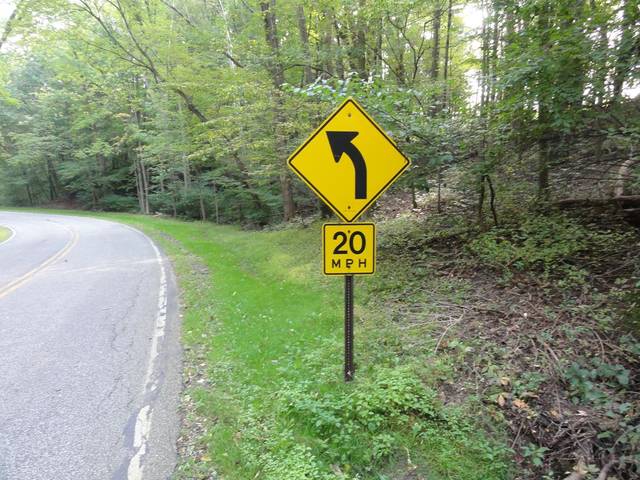
Region: United States
Coordinates: 41.312, -81.62